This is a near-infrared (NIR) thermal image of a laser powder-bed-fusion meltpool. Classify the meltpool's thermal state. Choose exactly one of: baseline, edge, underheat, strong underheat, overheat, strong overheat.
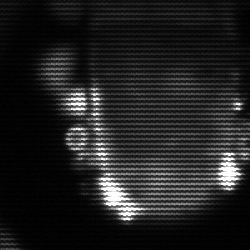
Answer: baseline